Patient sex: F
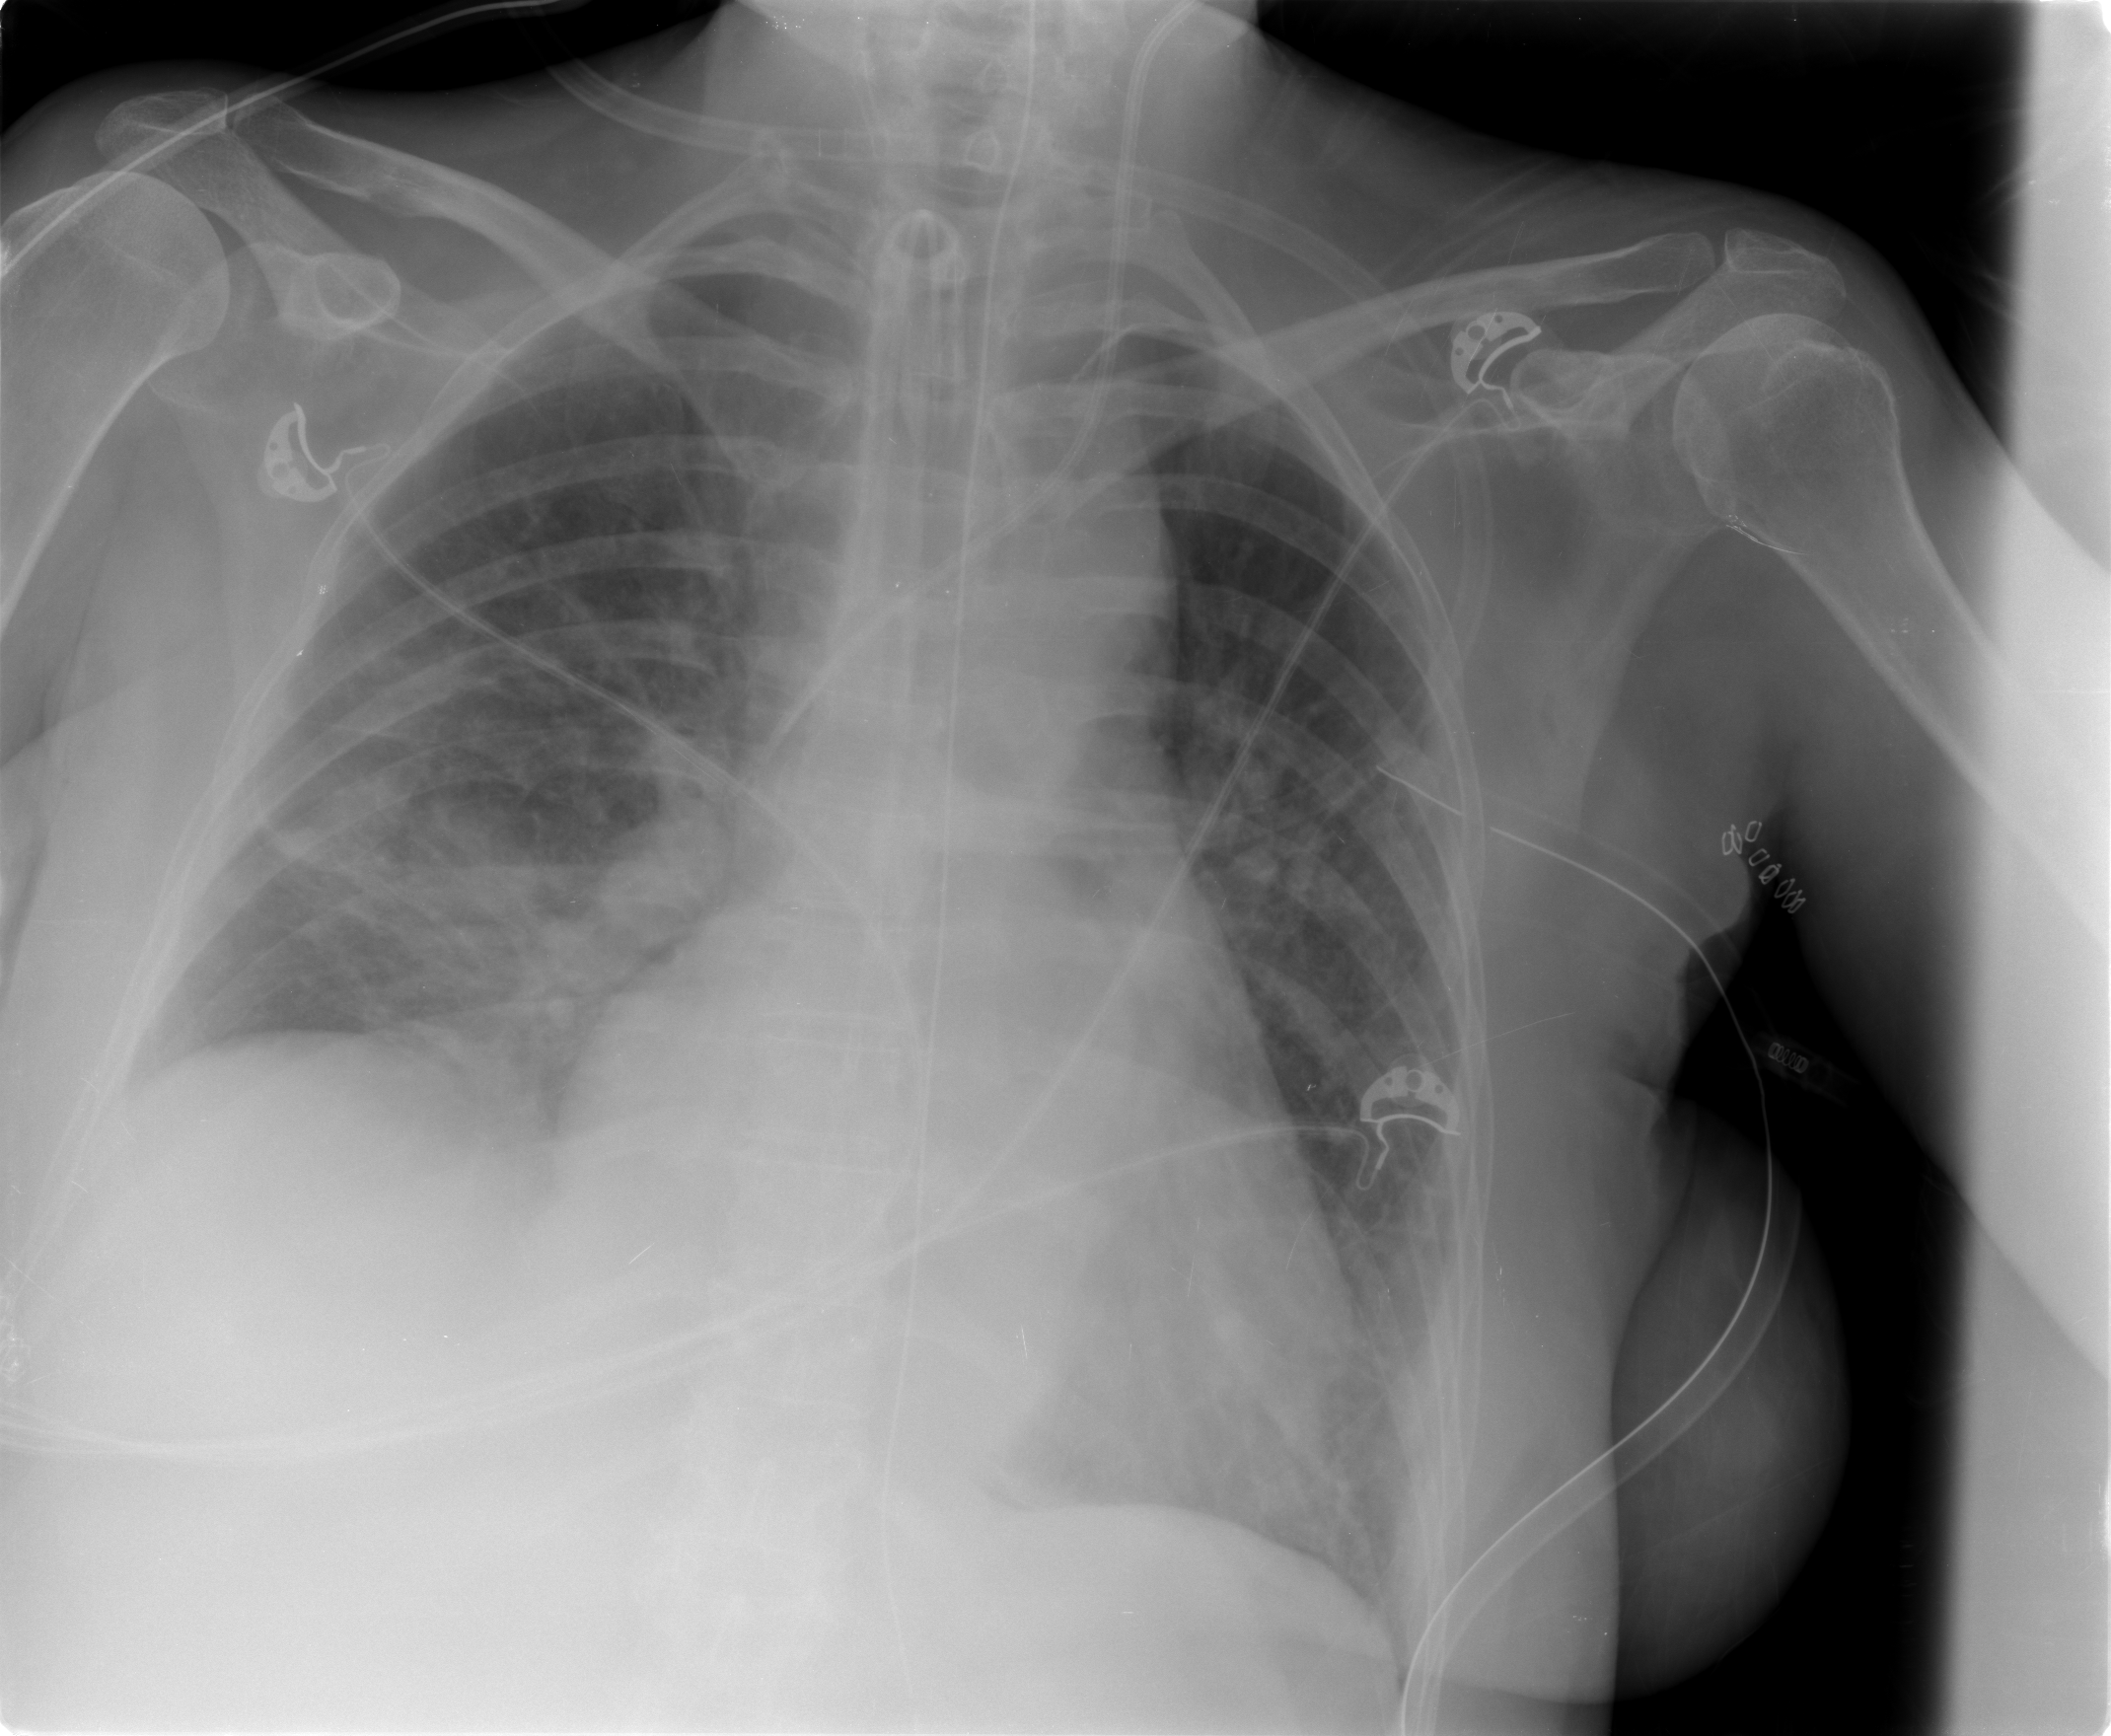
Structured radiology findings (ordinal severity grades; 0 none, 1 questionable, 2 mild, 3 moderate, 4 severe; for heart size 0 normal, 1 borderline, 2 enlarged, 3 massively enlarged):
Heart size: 2
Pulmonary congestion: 2
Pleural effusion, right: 1
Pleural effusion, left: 1
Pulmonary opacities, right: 2
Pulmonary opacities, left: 1
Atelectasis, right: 3
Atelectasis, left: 2